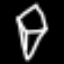
Label: diamond